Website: crate-barrel
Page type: payment
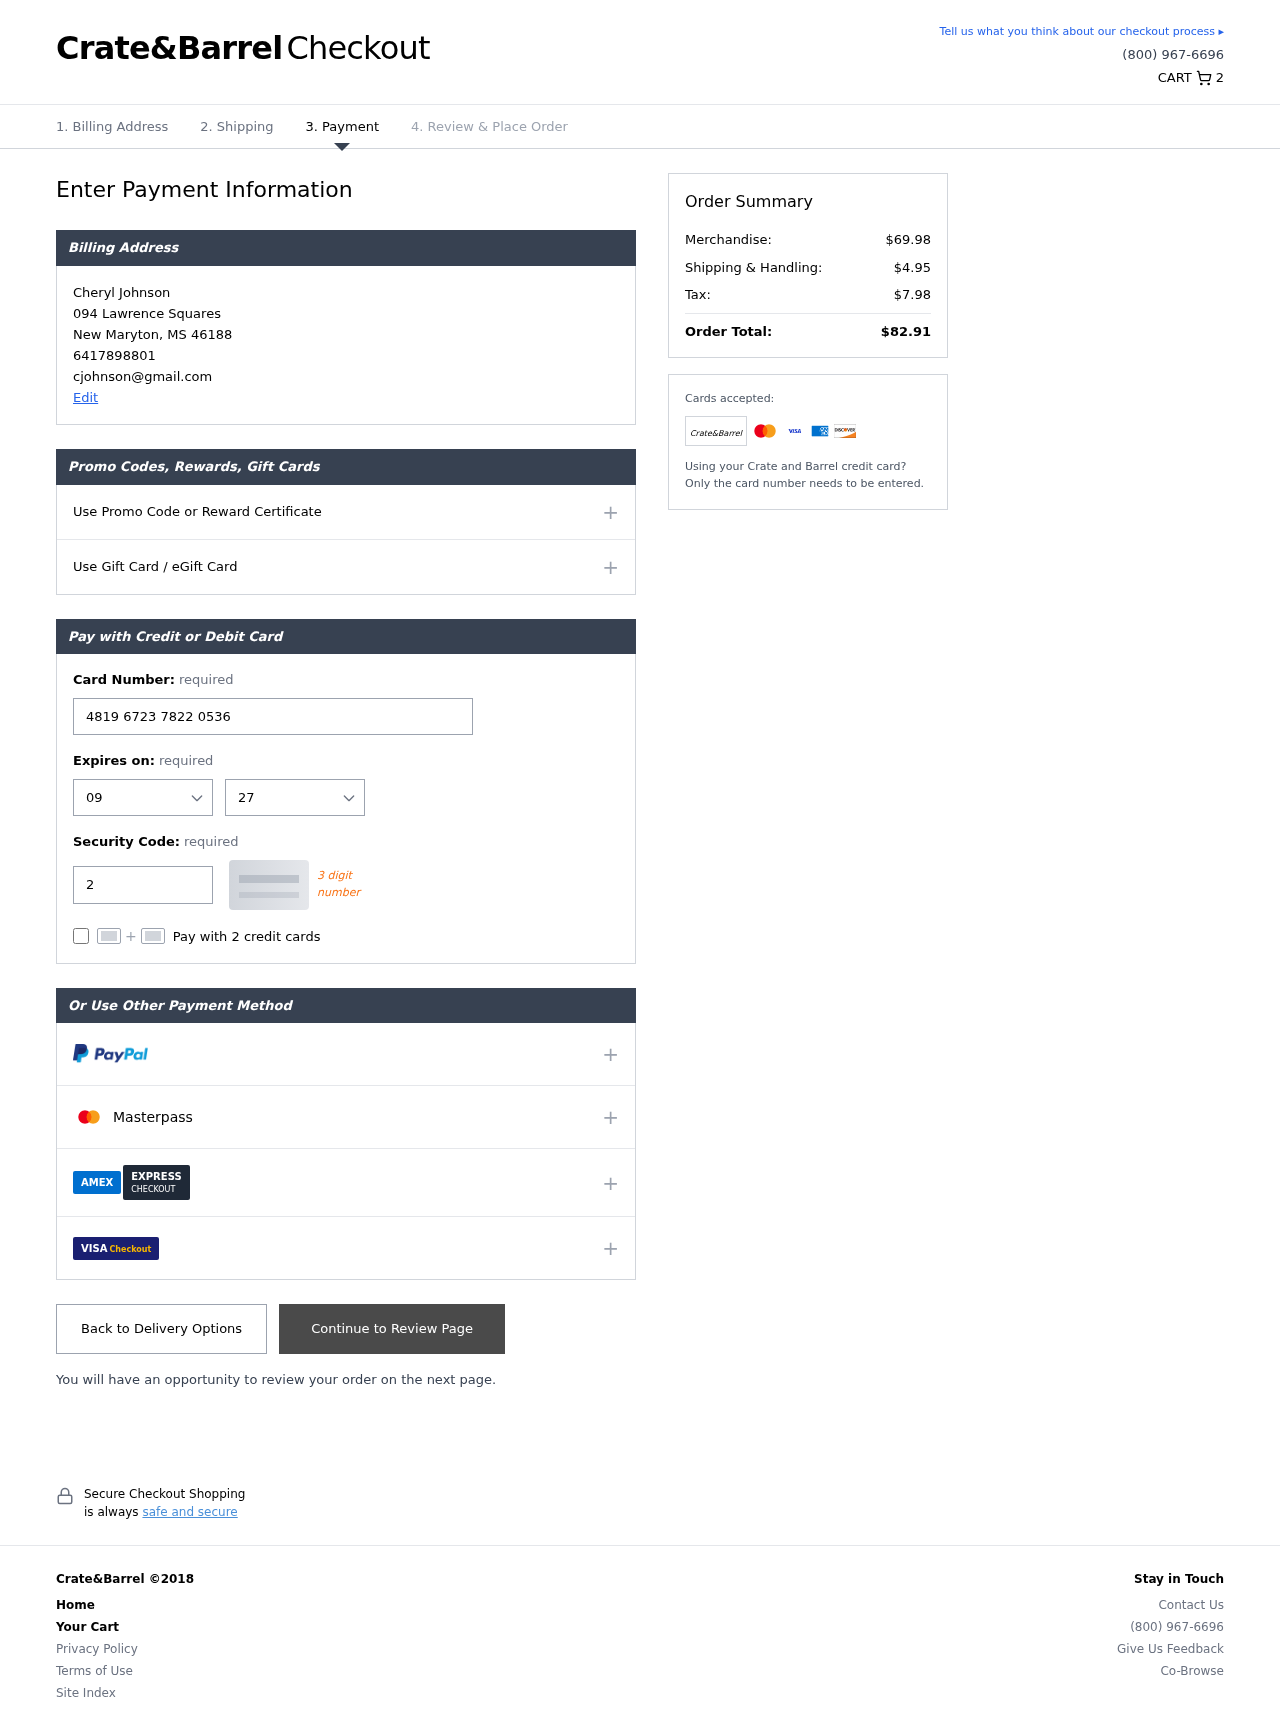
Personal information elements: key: PII_CARD_CVV
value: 266
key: PII_CARD_EXPIRY_MONTH
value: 09
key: PII_CARD_EXPIRY_YEAR
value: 27
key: PII_CARD_NUMBER
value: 4819 6723 7822 0536
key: PII_CITY
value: New Maryton
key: PII_EMAIL
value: cjohnson@gmail.com
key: PII_FULLNAME
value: Cheryl Johnson
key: PII_PHONE
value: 6417898801
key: PII_POSTCODE
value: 46188
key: PII_STATE_ABBR
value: MS
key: PII_STREET
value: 094 Lawrence Squares
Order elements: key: ORDER_NUM_ITEMS
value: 2
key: ORDER_SUBTOTAL
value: $69.98
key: ORDER_SHIPPING_COST
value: $4.95
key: ORDER_TAX
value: $7.98
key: ORDER_TOTAL
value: $82.91